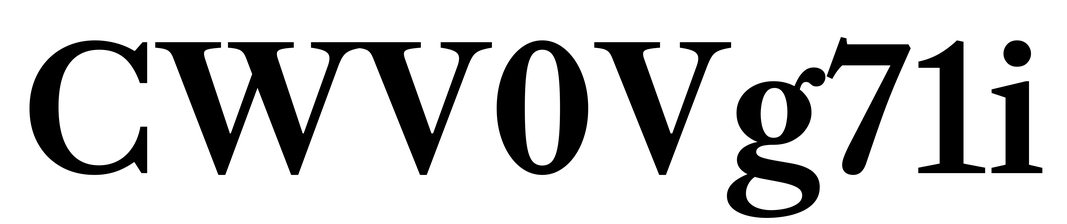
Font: LibreCaslonText_SemiBold